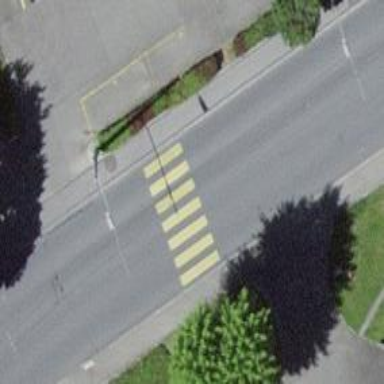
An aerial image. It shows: Zebra crossing on the road.